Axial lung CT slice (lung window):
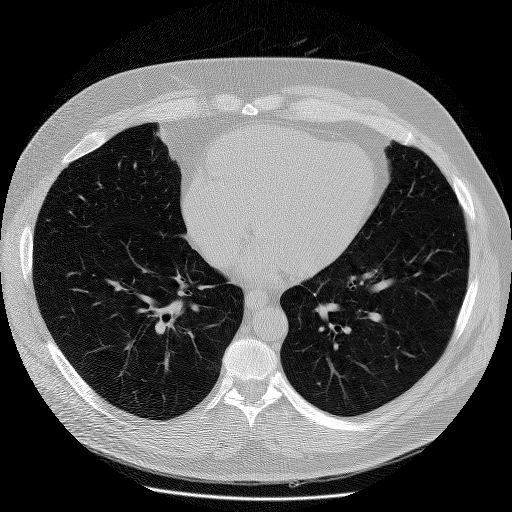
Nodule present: no